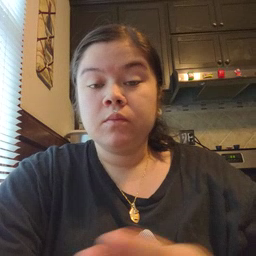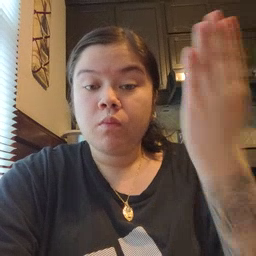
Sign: morning